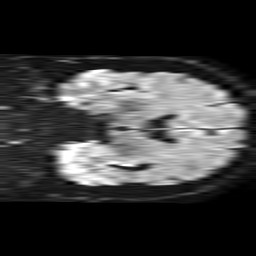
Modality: TRACE
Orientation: coronal
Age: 61
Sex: male
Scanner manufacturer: philips
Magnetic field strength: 1.5 T
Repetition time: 4.6 s
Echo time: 0.08941 s